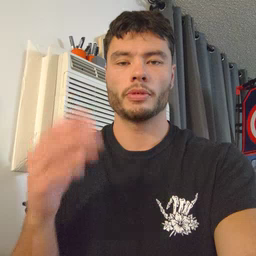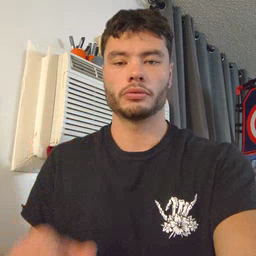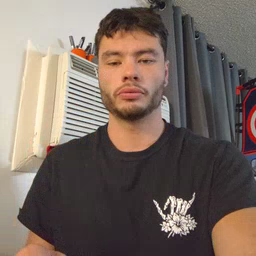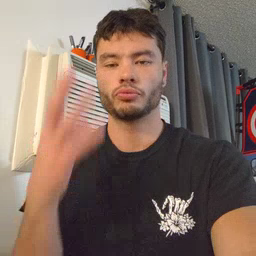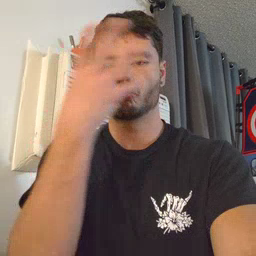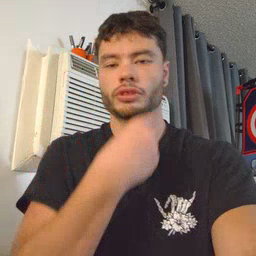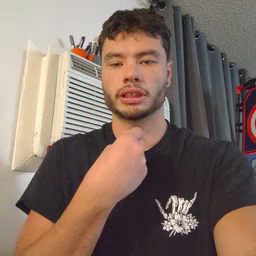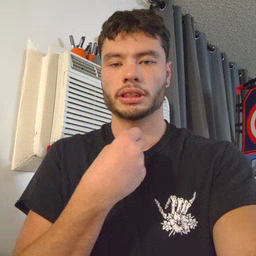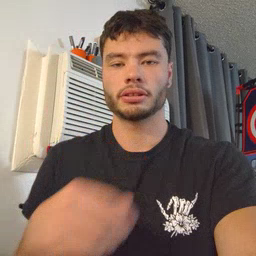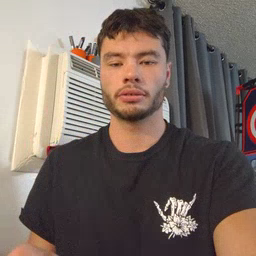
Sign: pretty